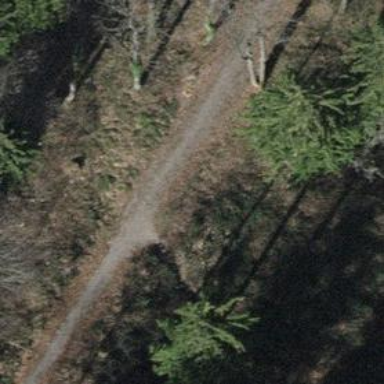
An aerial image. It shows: Compacted path road.